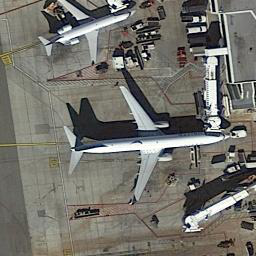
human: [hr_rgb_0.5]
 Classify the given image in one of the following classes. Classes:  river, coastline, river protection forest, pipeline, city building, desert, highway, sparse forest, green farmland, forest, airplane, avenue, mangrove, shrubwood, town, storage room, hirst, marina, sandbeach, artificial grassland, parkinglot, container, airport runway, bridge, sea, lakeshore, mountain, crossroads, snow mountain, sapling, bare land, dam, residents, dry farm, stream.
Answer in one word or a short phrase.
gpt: airplane